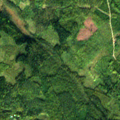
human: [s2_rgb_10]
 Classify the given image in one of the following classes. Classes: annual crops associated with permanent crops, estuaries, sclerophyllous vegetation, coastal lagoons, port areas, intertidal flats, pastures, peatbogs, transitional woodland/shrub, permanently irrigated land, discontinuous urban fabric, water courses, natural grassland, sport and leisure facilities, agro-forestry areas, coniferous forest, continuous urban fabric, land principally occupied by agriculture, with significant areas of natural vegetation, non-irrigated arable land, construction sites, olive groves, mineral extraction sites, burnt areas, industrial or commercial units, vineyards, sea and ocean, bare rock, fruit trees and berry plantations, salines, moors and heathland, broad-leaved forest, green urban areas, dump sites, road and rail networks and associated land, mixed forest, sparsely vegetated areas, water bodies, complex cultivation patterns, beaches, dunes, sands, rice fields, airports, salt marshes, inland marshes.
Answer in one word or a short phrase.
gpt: broad-leaved forest, coniferous forest, mixed forest, transitional woodland/shrub